Question: I use the arrange function to put my data frame in order by deaths, but when I try to do a bargraph of the top 5, they are in alphabetical order. How do I get them into order by value? Do I need to use ggplot?
'''
library(dplyr)
library(ggplot2)
EventsByDeaths <- arrange(SumByEvent, desc(deaths))
> head(EventsByDeaths, 10)
Source: local data frame [10 x 3]
EVTYPE deaths damage
1 TORNADO <PHONE>.60
2 EXCESSIVE HEAT 1418 53.80
3 HEAT 708 277.00
4 LIGHTNING 569 338956.35
5 FLASH FLOOD 567 759870.68
6 TSTM WIND <PHONE>.50
7 FLOOD 270 358109.37
8 RIP CURRENTS 204 162.00
9 HIGH WIND 197 170981.81
10 HEAT WAVE 172 1269.25
qplot(y=deaths, x=EVTYPE, data=EventsByDeaths[1:5,], geom="bar", stat="identity")
'''

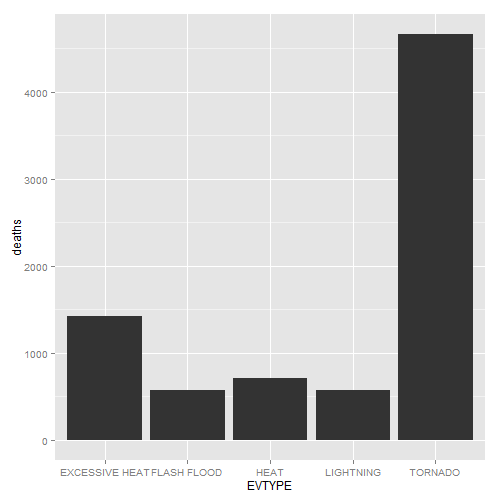
Answer: You could use the 'reorder()' function
'''
EventsByDeaths <- transform(EventsByDeaths, EVTYPE = reorder(EVTYPE, -deaths))
'''
Then your original 'qplot' call should work as desired. Hope this helps!